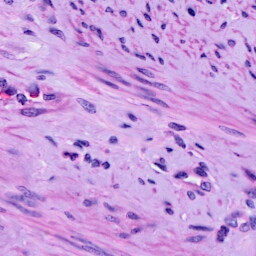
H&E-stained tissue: Cervix